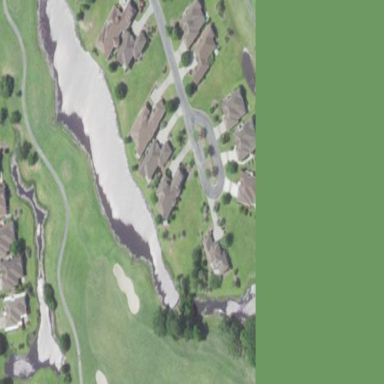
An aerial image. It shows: Water hazard on golf course.